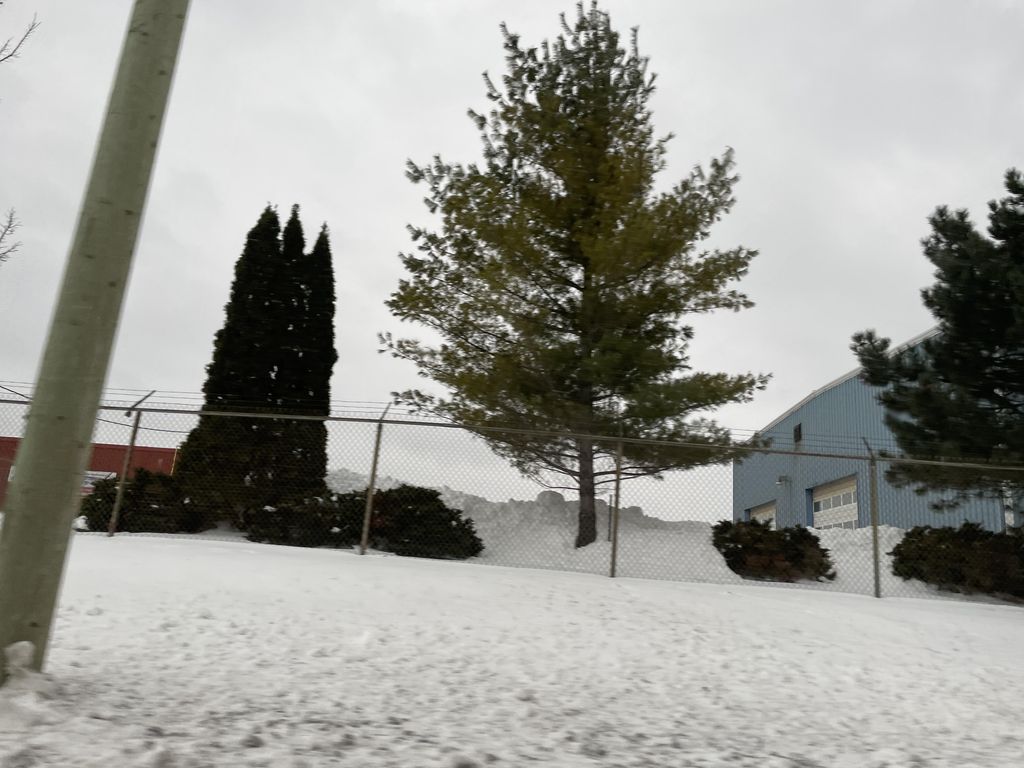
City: kitchener-waterloo